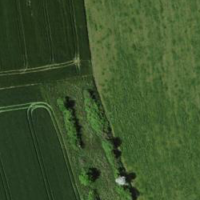
EUNIS habitat code: 52
Species observed at this site:
Euonymus europaeus